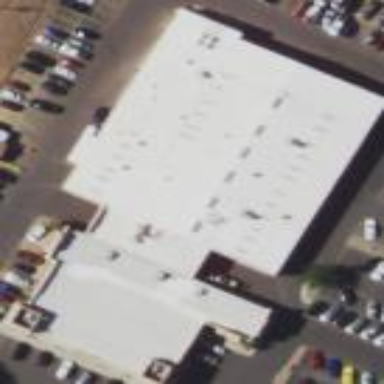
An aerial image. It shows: Building that houses car shop.